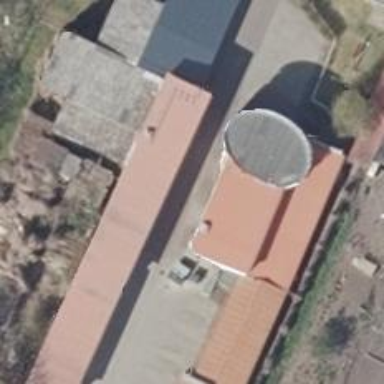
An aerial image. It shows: Building.